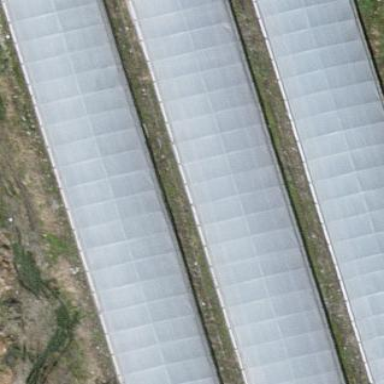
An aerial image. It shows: Greenhouse.